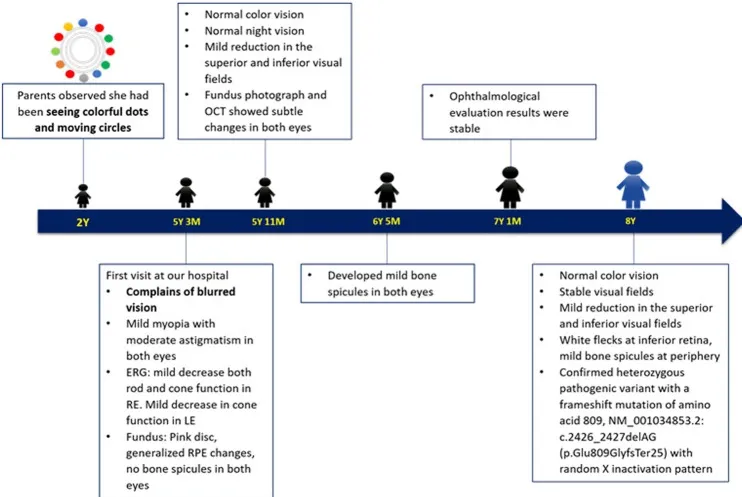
(B) Timeline of patient care. The patient's parents first noticed her seeing colourful moving dots, possibly representing visual snow, at the age of 2 years. She first came for ophthalmological evaluation at the age of 5 years due to blurred vision. The follow up was performed five times over the course of 3.5 years, where the patient displayed significant reduction of the cone function in both eyes. The mutation analysis and the X-chromosome inactivation study were performed at the age of 8 years.
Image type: chart (chart)